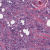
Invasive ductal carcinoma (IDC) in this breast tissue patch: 1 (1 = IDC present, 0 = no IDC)